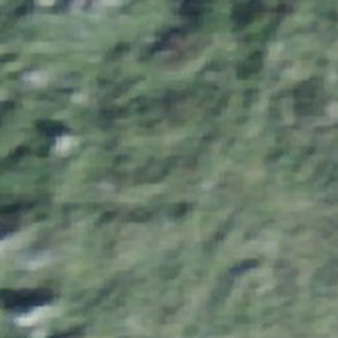
Label: other